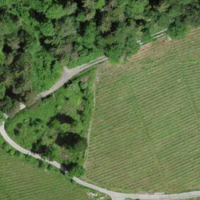
EUNIS habitat code: 40
Species observed at this site:
Saponaria ocymoides